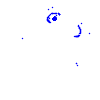
Particle: electron